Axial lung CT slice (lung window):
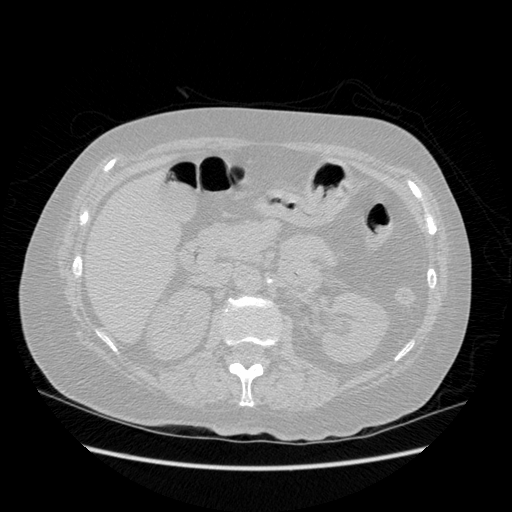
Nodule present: no